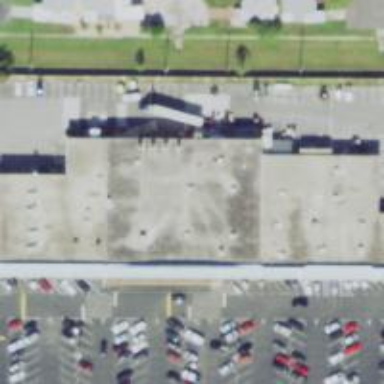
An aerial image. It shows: Supermarket.